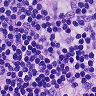
Metastatic tissue present: no